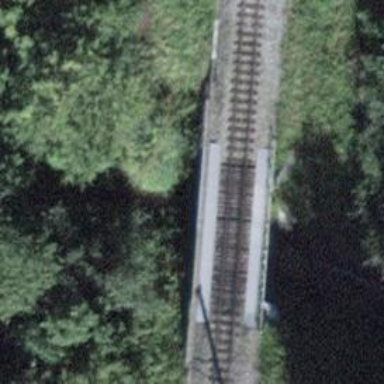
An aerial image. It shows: Narrow-gauge railway bridge with electrified tracks and single track passing over it.